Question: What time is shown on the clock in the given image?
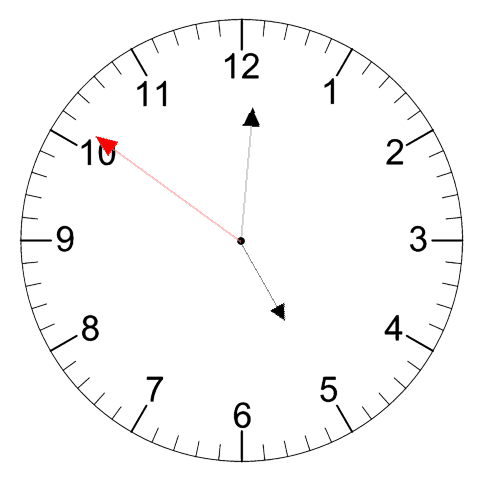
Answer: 05:00:51